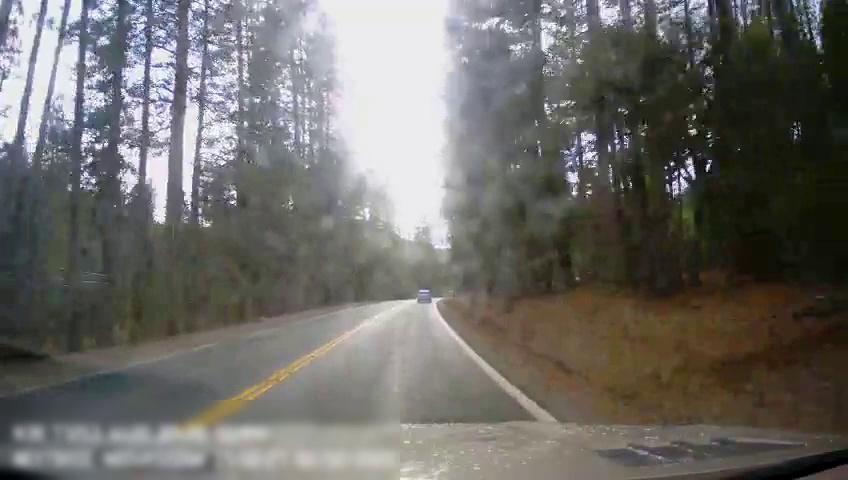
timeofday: Day
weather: Sunny
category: Drivable Space
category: Vehicles | SUV
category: Lanes | Current Lane
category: Lanes | Current Lane
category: Lanes | Opposite Lane
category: Lanes | Opposite Lane